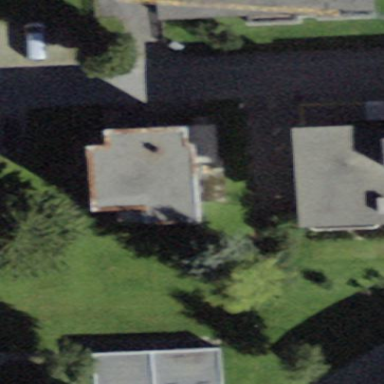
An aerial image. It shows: Flat-roofed building.